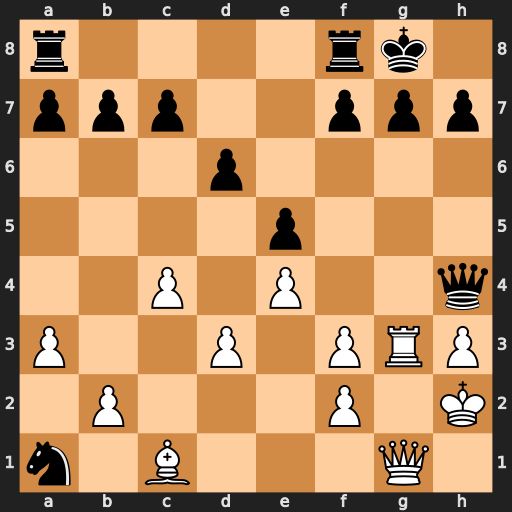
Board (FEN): r4rk1/ppp2ppp/3p4/4p3/2P1P2q/P2P1PRP/1P3P1K/n1B3Q1
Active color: w
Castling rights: -
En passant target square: -
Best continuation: Rxg7+ Kh8 Bg5 Qxf2+ Qxf2